Question: I have the following setup to get a layout with header and footer. Since the activity is displayed in a dialog, i want to set the height of the top element to "wrap_content". Regarding to the android docs this not possible as long as you set alignParentBottm="true" to a child element.
In an other question someone proposed to use a LinearLayout and set the maxHeight programmatically. Are there any other ways to avoid alignParentBottom="true" ?
'''
<RelativeLayout xmlns:android="http://schemas.android.com/apk/res/android"
android:layout_width="match_parent"
android:layout_height="wrap_content">
<LinearLayout
android:id="@+id/LNL_TOP"
android:layout_width="match_parent"
android:layout_height="60dip"
android:layout_alignParentTop="true">
</LinearLayout>
<LinearLayout
android:id="@+id/LNL_BOTTOM"
android:layout_width="match_parent"
android:layout_height="60dip"
android:layout_alignParentBottom="true">
</LinearLayout>
<LinearLayout
android:id="@+id/LNL_CONTENT"
android:layout_width="match_parent"
android:layout_height="wrap_content"
android:layout_below="@id/LNL_TOP"
android:layout_above="@+id/LNL_BOTTOM">
<ListView
android:layout_width="match_parent"
android:layout_height="wrap_content"/>
</LinearLayout>
</RelativeLayout>
'''
Here is an image of what it currently looks like, I want the layout to wrap the content and avoid the empty space under the list.

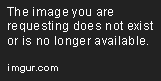
Answer: Use a vertical LinearLayout instead:
'''
<?xml version="1.0" encoding="utf-8"?>
<LinearLayout xmlns:android="http://schemas.android.com/apk/res/android"
android:layout_width="match_parent"
android:layout_height="wrap_content"
android:orientation="vertical" >
<TextView
android:layout_width="wrap_content"
android:layout_height="wrap_content"
android:text="HEAD"/>
<!--LinearLayout containing the list here, to go with your posted code,
it would also work to just have the list outside the layout.-->
<LinearLayout
android:layout_width="wrap_content"
android:layout_height="wrap_content"
android:orientation="vertical"
android:layout_weight="1">
<ListView
android:layout_width="match_parent"
android:layout_height="wrap_content"/>
</LinearLayout>
<TextView
android:layout_width="wrap_content"
android:layout_height="wrap_content"
android:text="FOOT"/>
</LinearLayout>
'''
With this, the body will grow with its content until there is no more space. Then it will start to go down behind the footer (although this shouldn't be a problem as you use a ListView for the contents, so the view will expand to maximum size and then stop, and the scrolling will start to work).